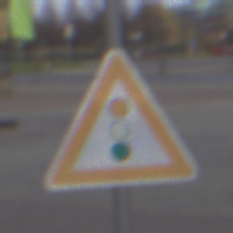
Verkehrszeichen: Lichtzeichenanlage
Umgebung: Outdoor, Urban
Tageszeit: MorningAfternoon
Wetter: PartlyCloudy
Licht: Natural
Jahreszeit: NotSpecified
Kontrast: LowContrast